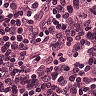
Metastatic tissue present: no